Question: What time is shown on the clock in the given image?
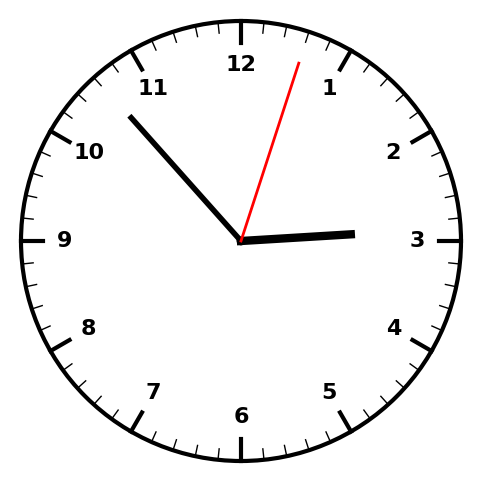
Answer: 02:53:03